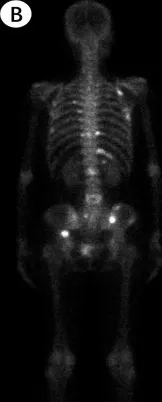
Patient's imaging before and during anti-tumor treatment. (B) Bone isotope scanning suggested extensive bone metastases after 12 months of Osimertinib treatment.
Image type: radiology (ct)